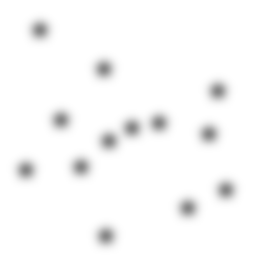
Squares: 0
Triangles: 0
Stars: 13
Total shapes: 13